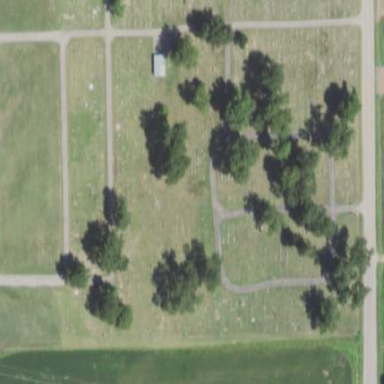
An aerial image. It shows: Cemetery.